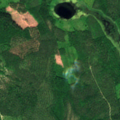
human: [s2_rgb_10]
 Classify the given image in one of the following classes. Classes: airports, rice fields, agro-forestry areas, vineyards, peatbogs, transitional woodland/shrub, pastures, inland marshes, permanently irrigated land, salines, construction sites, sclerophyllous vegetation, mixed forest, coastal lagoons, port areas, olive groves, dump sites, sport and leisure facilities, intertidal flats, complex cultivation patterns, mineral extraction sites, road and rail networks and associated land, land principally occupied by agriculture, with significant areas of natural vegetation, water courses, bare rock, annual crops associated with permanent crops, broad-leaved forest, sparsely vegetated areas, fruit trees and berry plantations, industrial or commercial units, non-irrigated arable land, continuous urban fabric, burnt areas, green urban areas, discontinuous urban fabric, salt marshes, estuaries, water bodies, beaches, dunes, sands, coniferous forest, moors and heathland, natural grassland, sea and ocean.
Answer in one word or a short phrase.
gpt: coniferous forest, mixed forest, transitional woodland/shrub